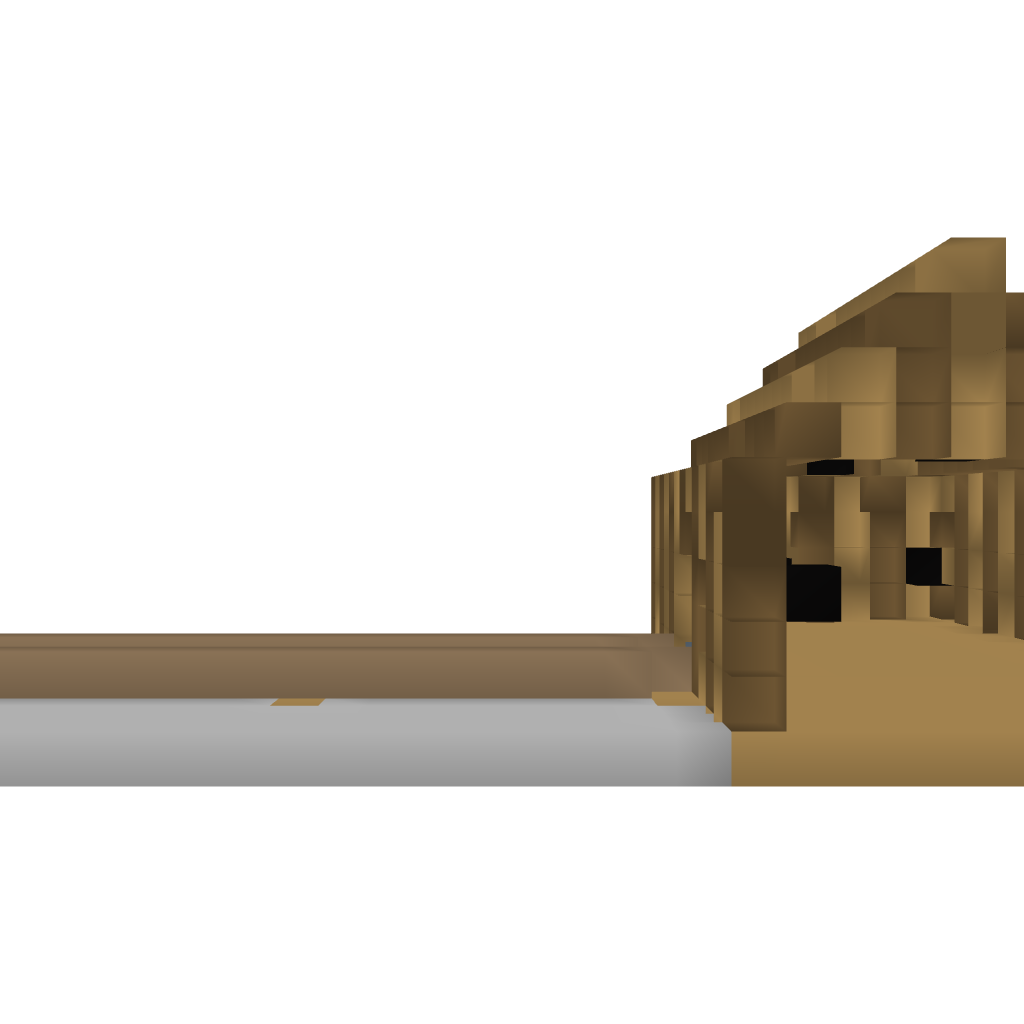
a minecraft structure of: Lakeside House